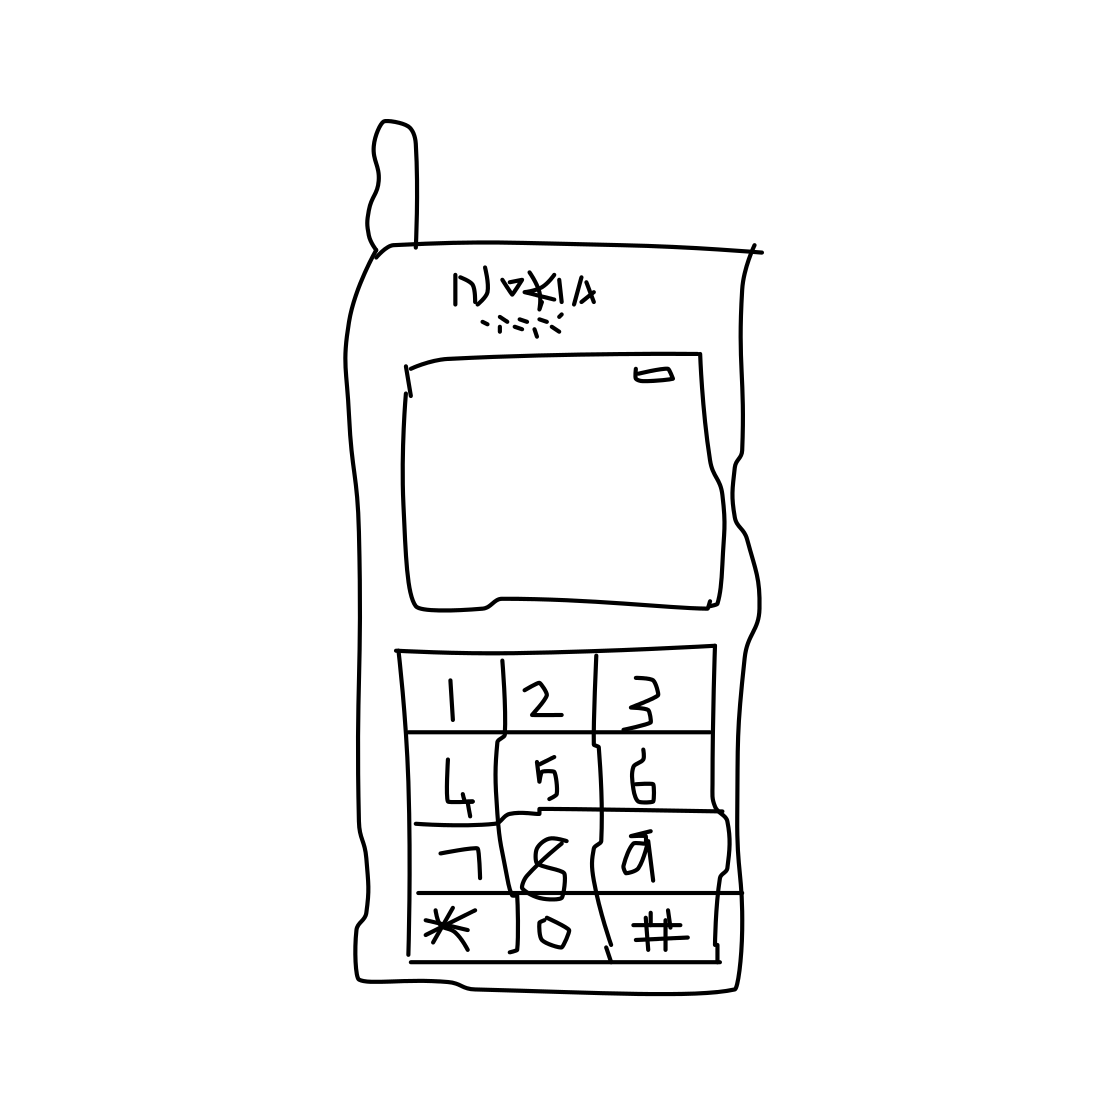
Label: cell phone